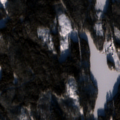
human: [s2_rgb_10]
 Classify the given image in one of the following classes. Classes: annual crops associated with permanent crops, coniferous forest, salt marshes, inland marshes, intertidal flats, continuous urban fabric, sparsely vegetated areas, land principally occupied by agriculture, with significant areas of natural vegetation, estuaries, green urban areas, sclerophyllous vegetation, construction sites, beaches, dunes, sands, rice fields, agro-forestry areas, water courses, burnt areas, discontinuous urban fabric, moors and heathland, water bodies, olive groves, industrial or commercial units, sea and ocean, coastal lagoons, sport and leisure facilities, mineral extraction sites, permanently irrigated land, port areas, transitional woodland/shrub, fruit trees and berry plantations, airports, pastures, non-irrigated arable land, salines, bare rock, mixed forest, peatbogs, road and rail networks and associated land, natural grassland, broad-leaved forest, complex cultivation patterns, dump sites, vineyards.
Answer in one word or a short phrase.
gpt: coniferous forest, mixed forest, transitional woodland/shrub